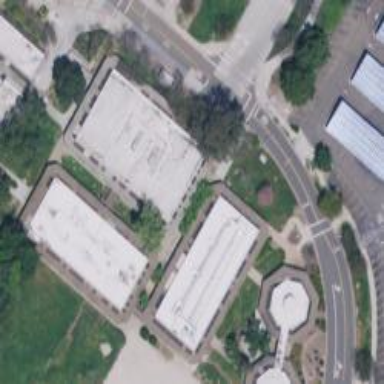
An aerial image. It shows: College building.